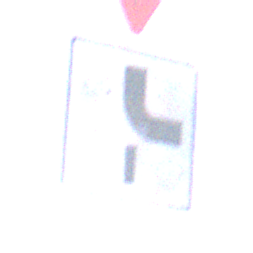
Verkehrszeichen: VerlaufVorfahrtsstrasse10
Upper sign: VorfahrtGewaehren
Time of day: MorningAfternoon
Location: Outdoor (Special)
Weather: PartlyCloudy
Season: NotSpecified
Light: Natural